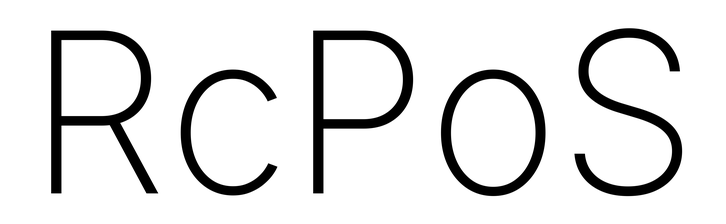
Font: Inter_ExtraLight